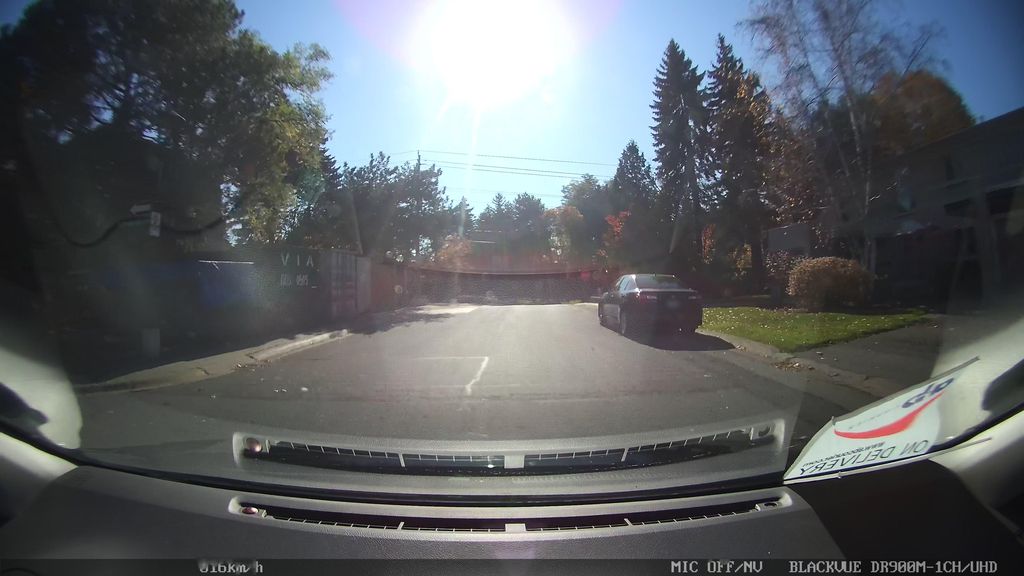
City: toronto